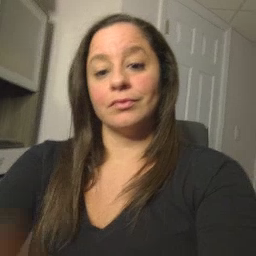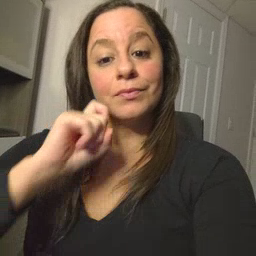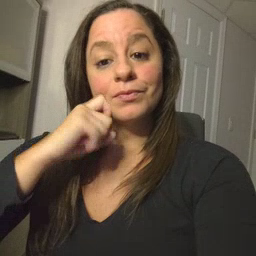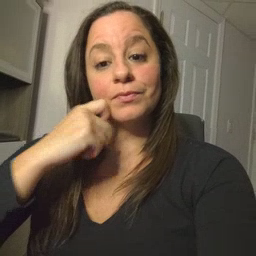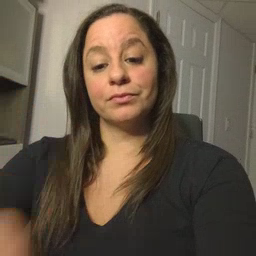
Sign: apple